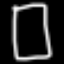
Label: square